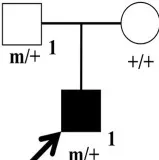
(A,B) Individuals carrying the NPRL2 mutation are indicated by "m/+". Individuals with negative mutation are indicated by "+/+", and individuals without blood samples are indicated by.
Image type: pathology (giemsa)